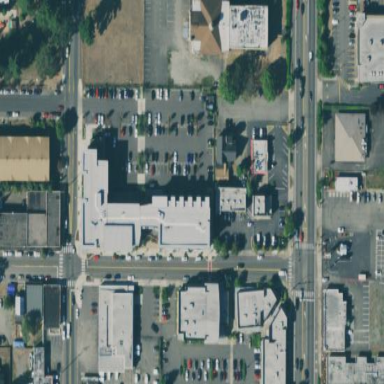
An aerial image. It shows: Commercial building.